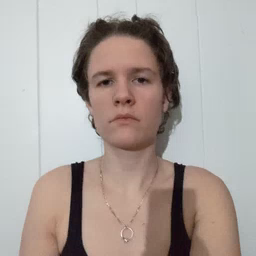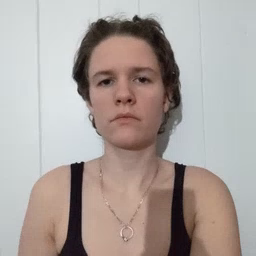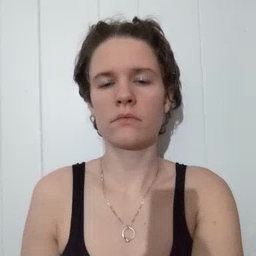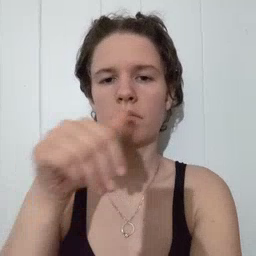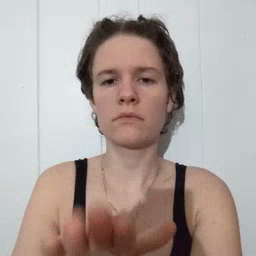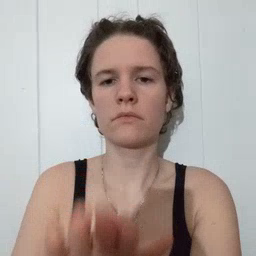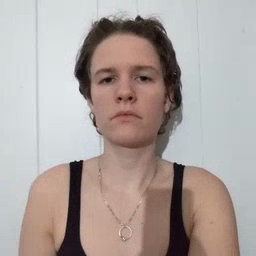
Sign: into